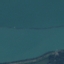
Land use / land cover: SeaLake